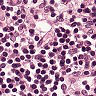
Metastatic tissue present: no